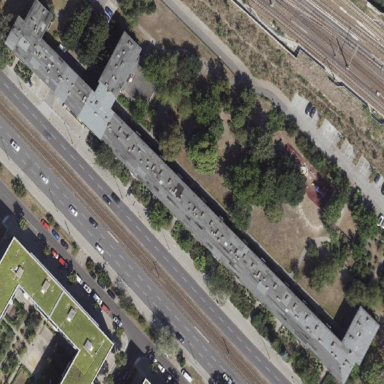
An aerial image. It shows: Apartment building with flat roof.